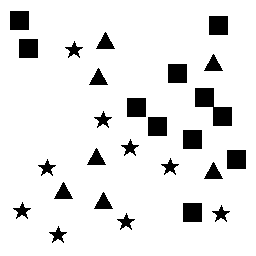
Squares: 11
Triangles: 7
Stars: 9
Total shapes: 27